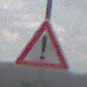
Verkehrszeichen: Gefahrenstelle
Umgebung: Outdoor, Nature
Tageszeit: Midday
Wetter: PartlyCloudy
Licht: Natural
Jahreszeit: NotSpecified
Kontrast: LowContrast